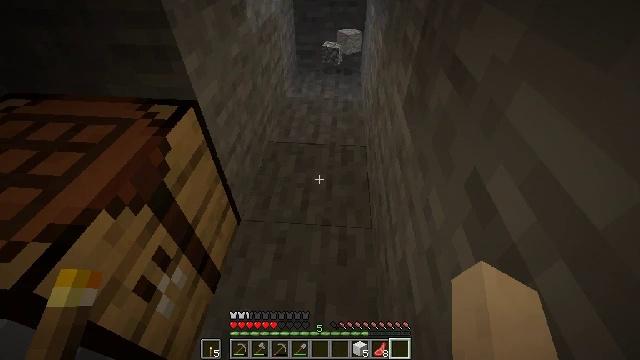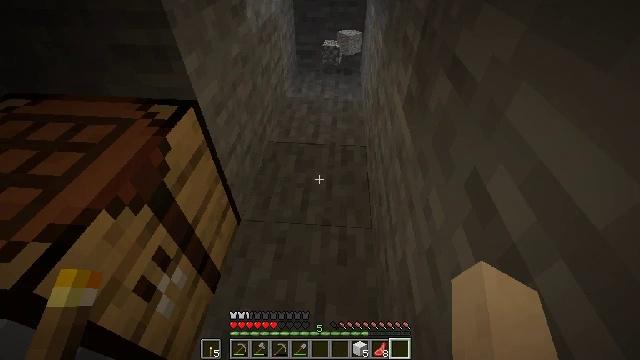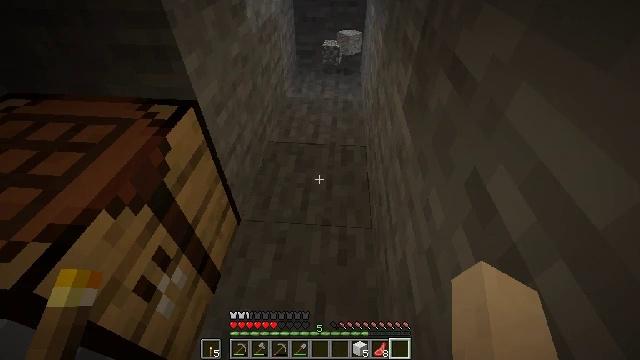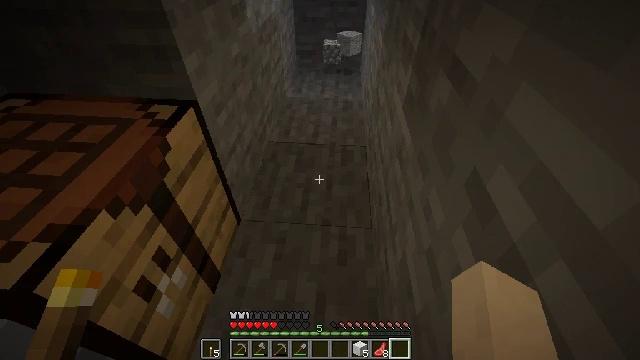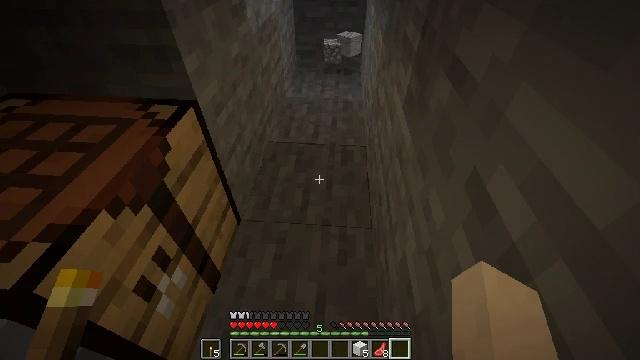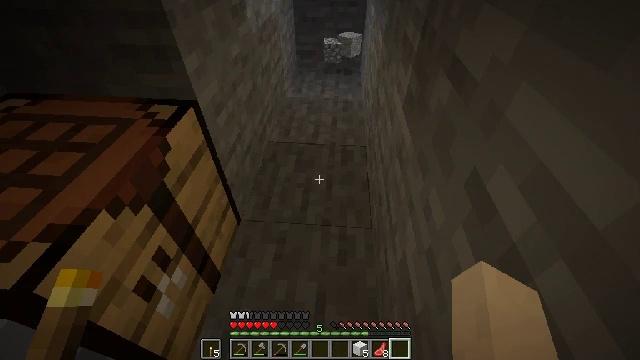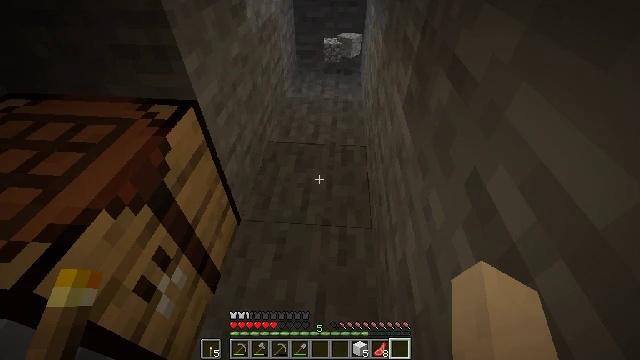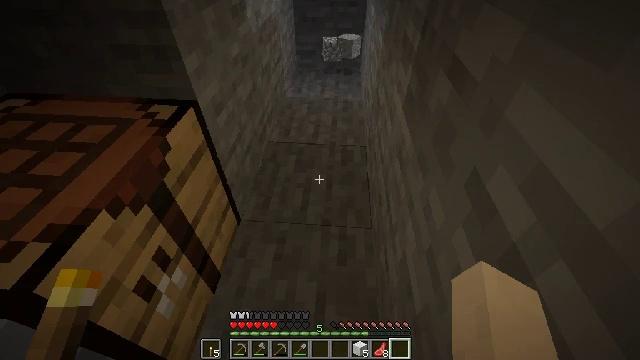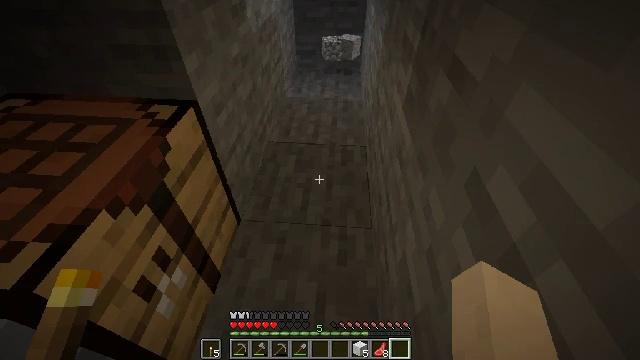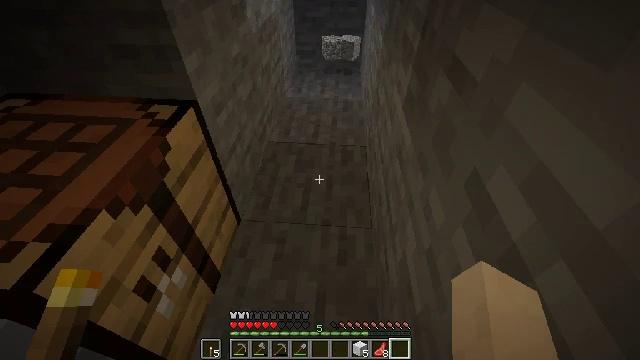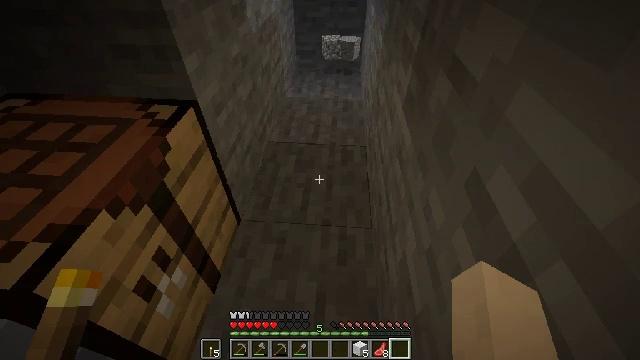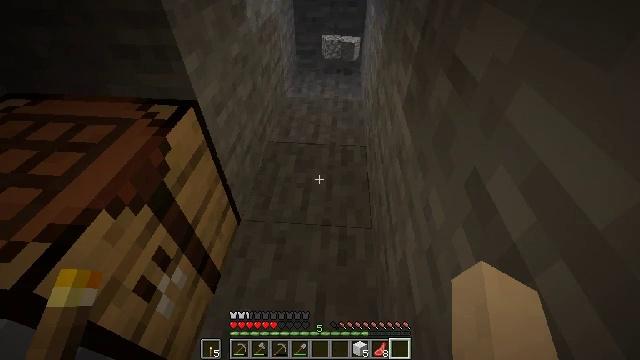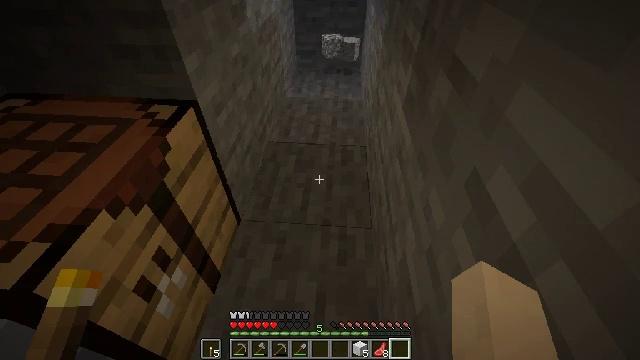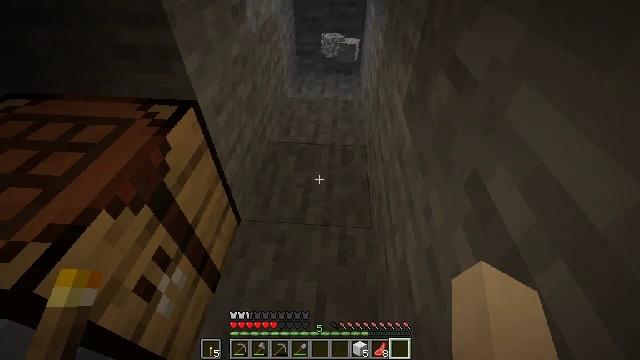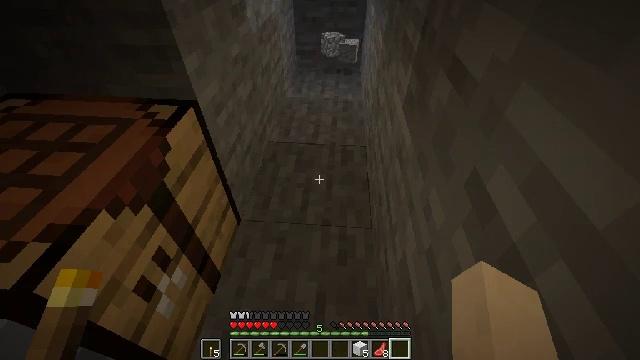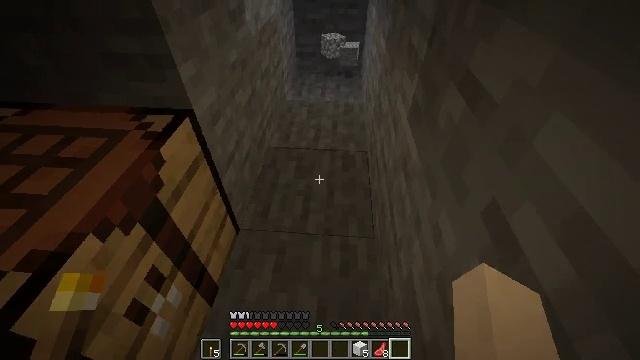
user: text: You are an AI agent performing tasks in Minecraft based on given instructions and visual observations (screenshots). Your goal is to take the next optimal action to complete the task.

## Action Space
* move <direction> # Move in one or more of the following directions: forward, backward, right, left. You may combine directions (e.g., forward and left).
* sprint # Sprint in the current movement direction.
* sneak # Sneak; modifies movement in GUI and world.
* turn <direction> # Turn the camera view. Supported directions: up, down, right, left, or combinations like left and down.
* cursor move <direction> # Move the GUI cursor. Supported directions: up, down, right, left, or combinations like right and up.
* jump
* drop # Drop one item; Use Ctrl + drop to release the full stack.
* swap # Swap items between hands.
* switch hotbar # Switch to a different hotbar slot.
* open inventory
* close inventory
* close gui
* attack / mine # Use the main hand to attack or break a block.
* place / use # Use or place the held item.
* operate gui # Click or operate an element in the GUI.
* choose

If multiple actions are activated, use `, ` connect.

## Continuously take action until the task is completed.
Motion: motion action
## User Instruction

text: Break the wall torch for relocation.
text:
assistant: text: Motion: no_op
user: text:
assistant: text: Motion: no_op
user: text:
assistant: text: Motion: no_op
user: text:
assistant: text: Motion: no_op
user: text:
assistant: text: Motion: no_op
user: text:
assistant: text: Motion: no_op
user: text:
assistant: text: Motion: no_op
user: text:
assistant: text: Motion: no_op
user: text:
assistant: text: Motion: no_op
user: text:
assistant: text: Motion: no_op
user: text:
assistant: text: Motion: no_op
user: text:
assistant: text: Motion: no_op
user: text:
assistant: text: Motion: no_op
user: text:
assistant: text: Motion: no_op
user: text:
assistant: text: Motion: move forward
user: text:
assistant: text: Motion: move forward
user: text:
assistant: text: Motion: move forward
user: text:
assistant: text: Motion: move forward
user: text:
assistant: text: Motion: move forward
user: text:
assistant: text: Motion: move forward
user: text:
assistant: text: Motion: move forward
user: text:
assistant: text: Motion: move forward
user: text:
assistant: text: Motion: move forward
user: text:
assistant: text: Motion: move forward
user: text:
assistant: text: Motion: move forward
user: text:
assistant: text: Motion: move forward
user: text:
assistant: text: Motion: move forward
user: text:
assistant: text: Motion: move forward
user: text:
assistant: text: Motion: move forward
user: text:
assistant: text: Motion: no_op